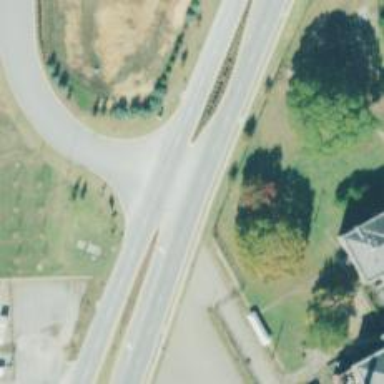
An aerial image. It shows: Tertiary road.